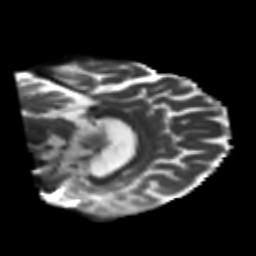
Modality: T2w
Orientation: sagittal
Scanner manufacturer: siemens
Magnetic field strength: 3 T
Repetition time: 6.8 s
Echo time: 0.093 s